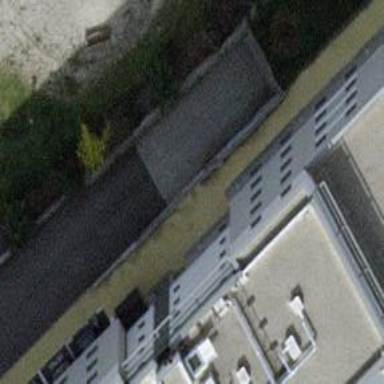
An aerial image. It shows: Parking entrance.